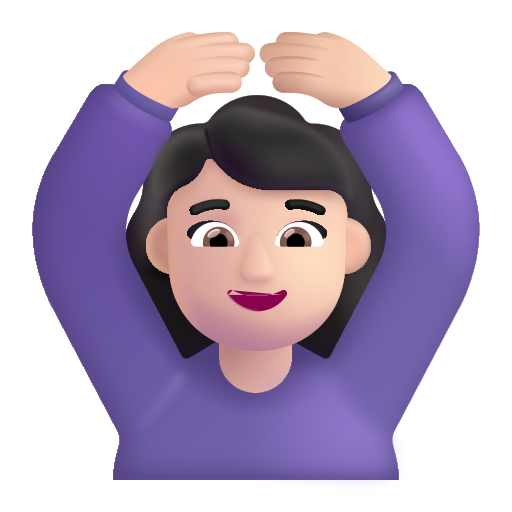
woman gesturing ok color light